五年级 · 立体几何学
把一个长方体木块截成两个完全一样的正方体（如图）, 这两个正方体的棱长之和比原来长方体增加了 48 厘米，原来长方体木块的表面积是多少平方厘米？

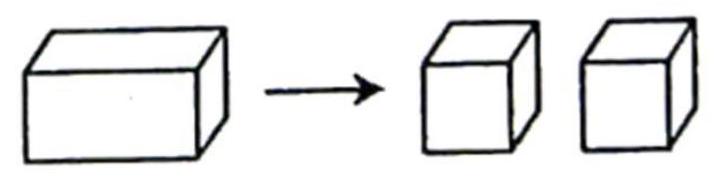
答案: 解360 平方厘米
【分析】把一个长方体截成两段完全一样的正方体, 切一次增加 2 个面, 增加了 8 条棱, 因为分成后的两个正方体的棱长之和比原长方体增加 48 厘米, 即增加的 8 条棱的长度和是 48 厘米, 进而用 $48 \div 8$ $=6$ 厘米得出一条棱的长度, 则原长方体的长是 $6 \times 2=12$ 厘米, 宽和高都是 6 厘米, 再根据长方体的表面积公式: $\mathrm{S}=(\mathrm{ab}+\mathrm{ah}+\mathrm{bh}) \times 2$, 据此计算即可。

【详解】 $48 \div 8=6$ (厘米)

$6 \times 2=12$ (厘米)

$(12 \times 6+12 \times 6+6 \times 6) \times 2$

$=(72+72+36) \times 2$

$=180 \times 2$

$=360$ (平方厘米)

答: 原来长方体木块的表面积是 360 平方厘米。

【点睛】此题应结合题意进行分析, 理解增加两个面, 增加了 8 条棱, 然后根据题中给出的条件, 求出一条棱的长度, 进而根据长方体的表面积计算公式进行解答。